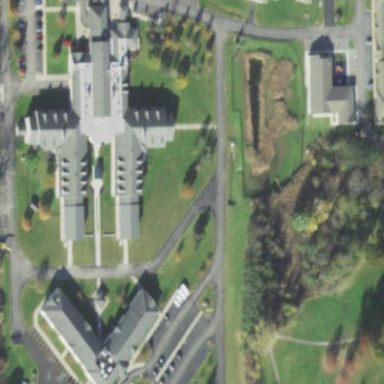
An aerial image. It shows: Building that serves as nursing home.